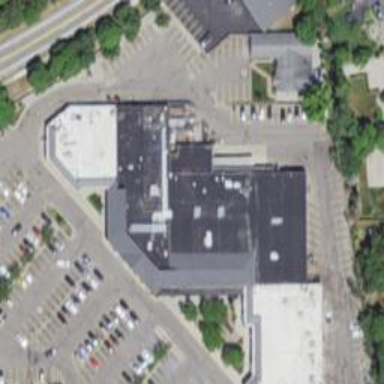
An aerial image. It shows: Retail building.